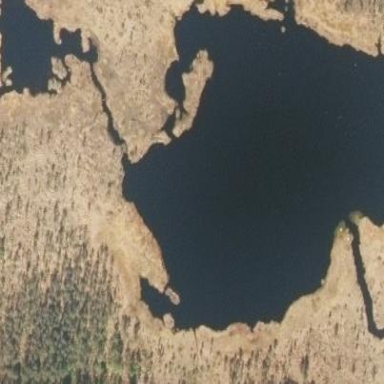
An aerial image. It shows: Lake with natural water.